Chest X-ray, PA view. Patient: 54 years old, sex F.
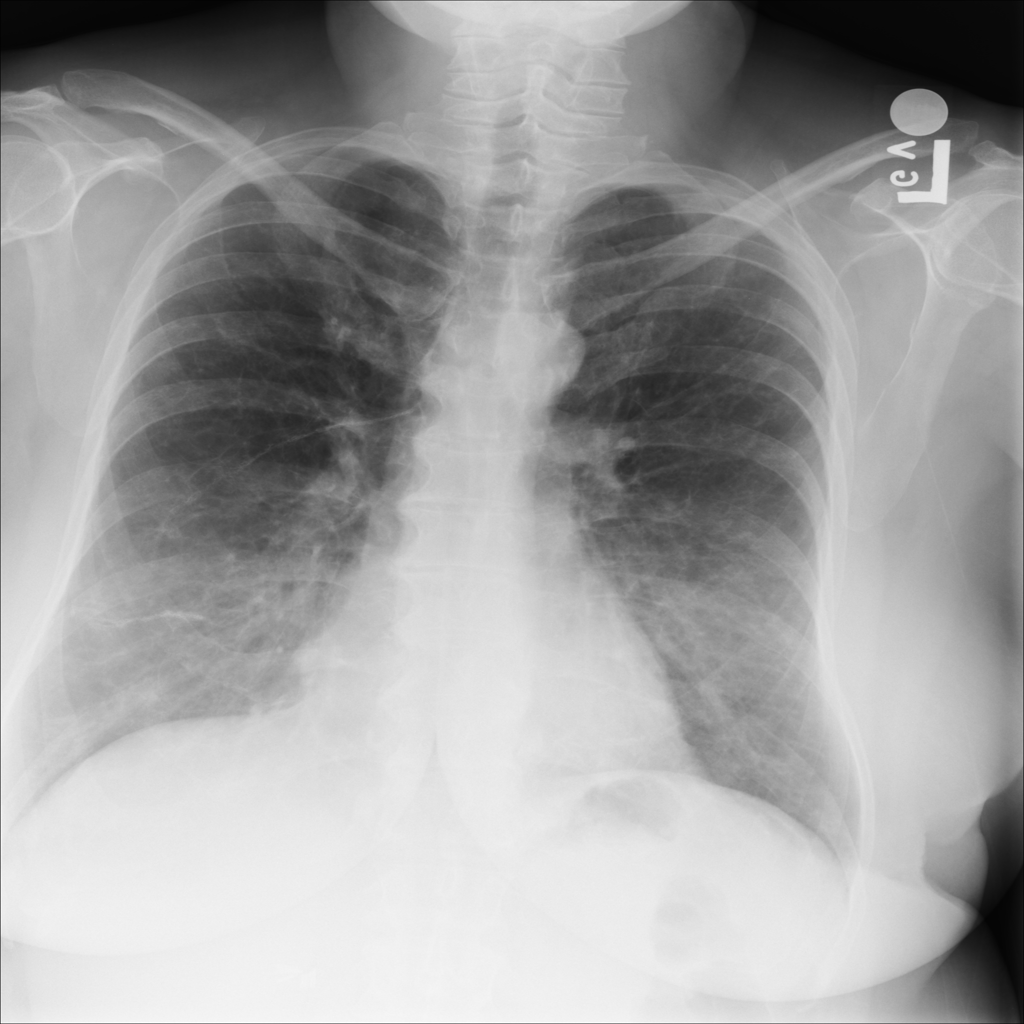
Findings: No Finding